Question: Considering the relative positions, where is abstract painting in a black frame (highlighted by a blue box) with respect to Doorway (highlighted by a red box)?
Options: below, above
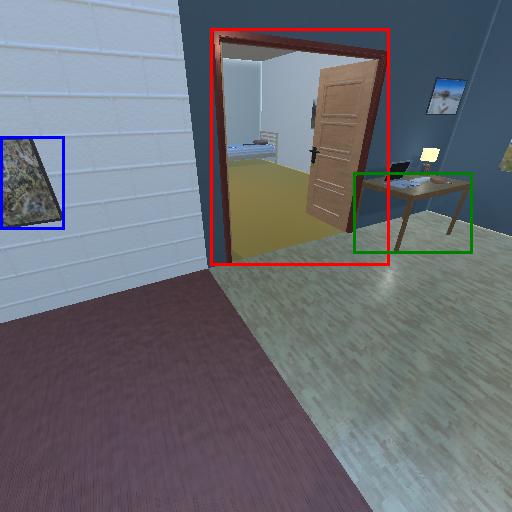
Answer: below